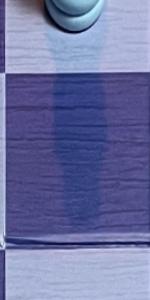
Label: Empty